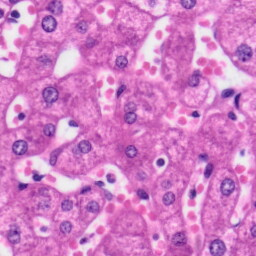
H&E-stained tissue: Liver